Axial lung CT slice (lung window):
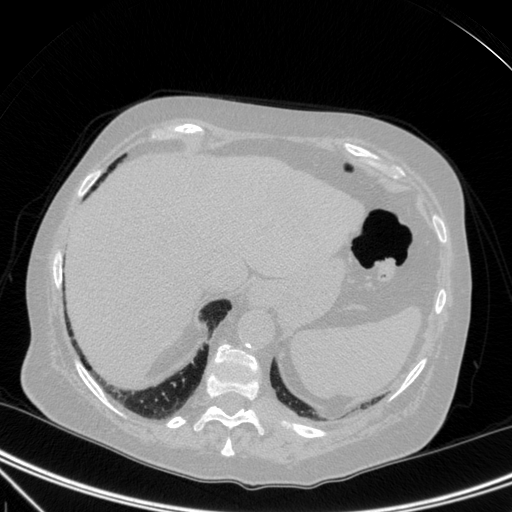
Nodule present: no